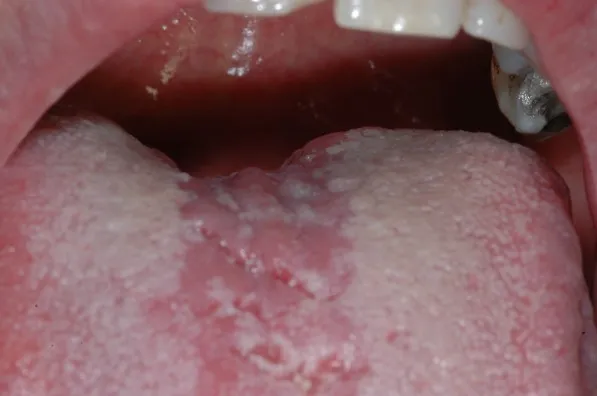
Follow-up after more than four years.
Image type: pathology (fish)